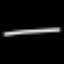
Label: line